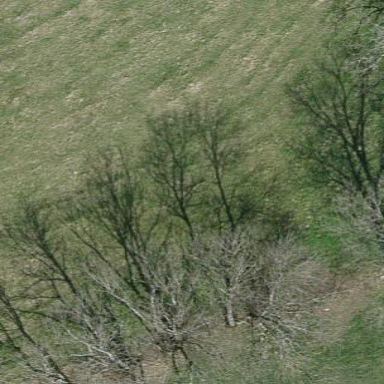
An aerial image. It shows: Mixed forest with various types of leaves.